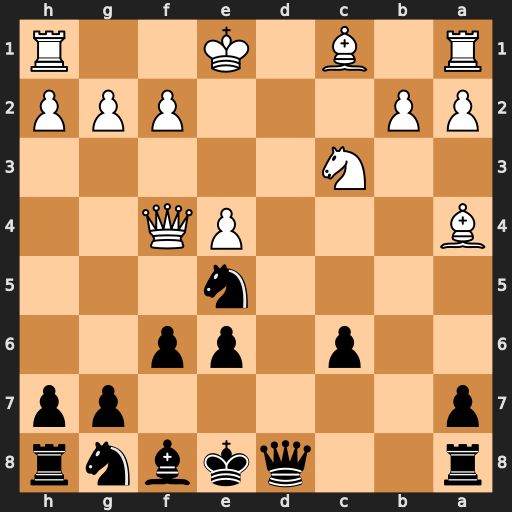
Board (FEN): r2qkbnr/p5pp/2p1pp2/4n3/B3PQ2/2N5/PP3PPP/R1B1K2R
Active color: b
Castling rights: KQkq
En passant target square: -
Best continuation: Nd3+ Ke2 Nxf4+